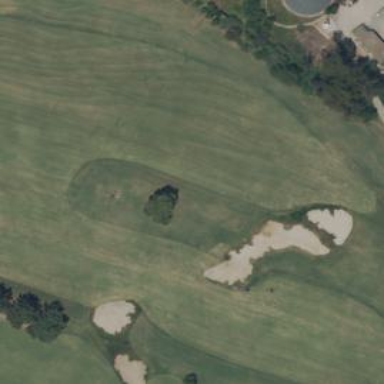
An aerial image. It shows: Golf rough area.